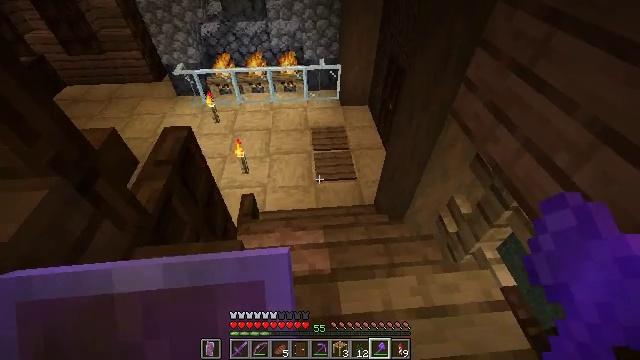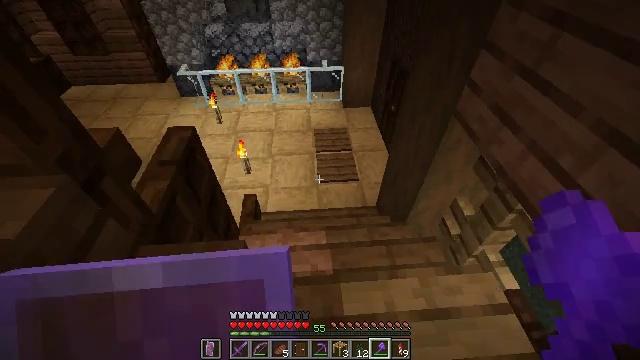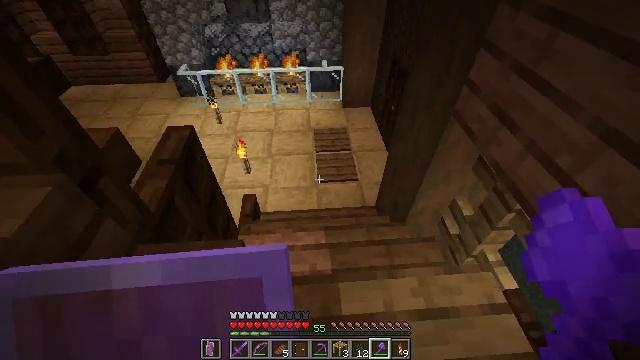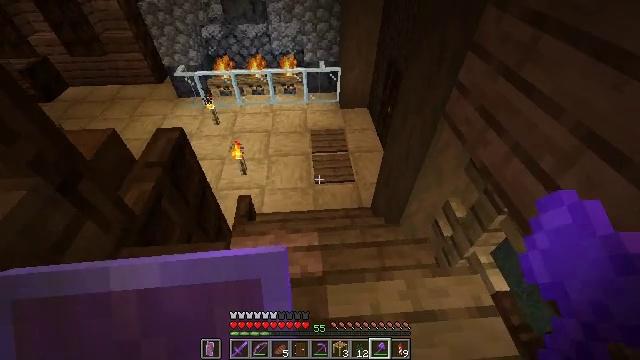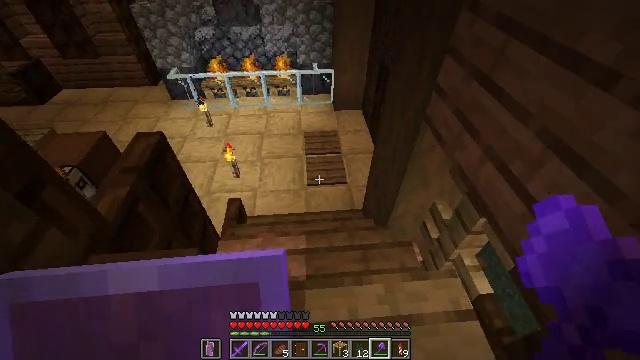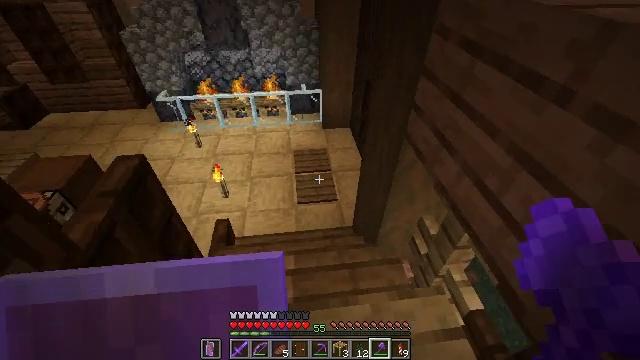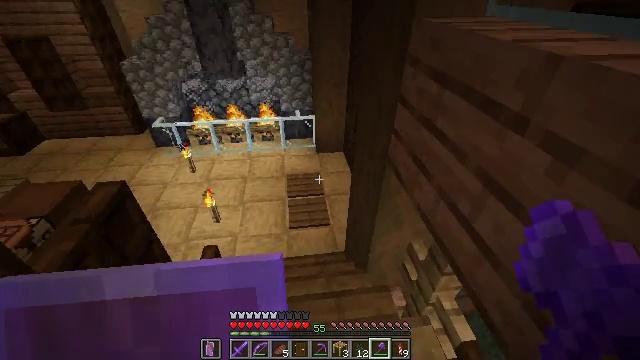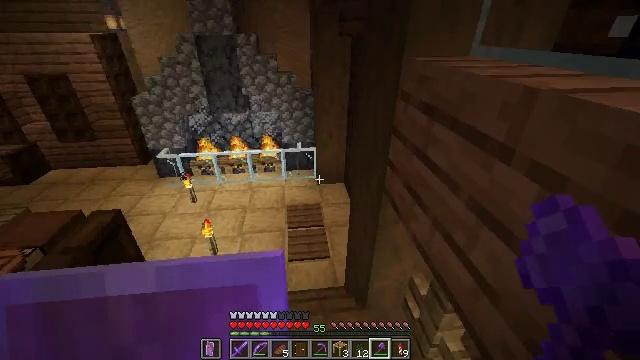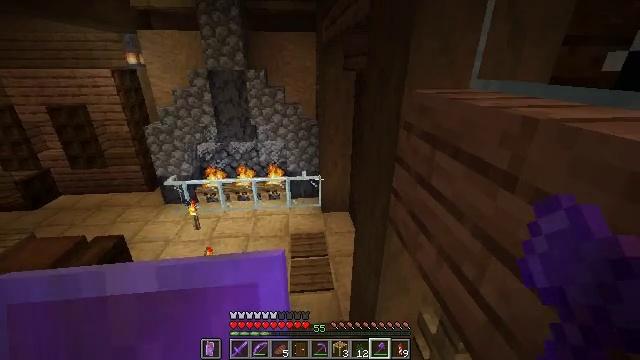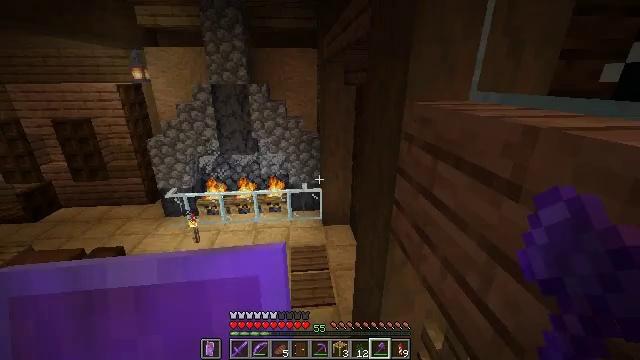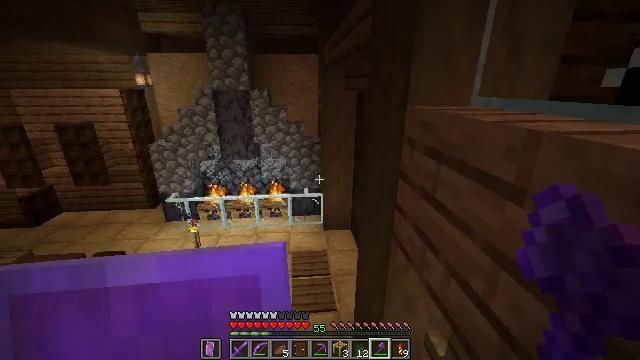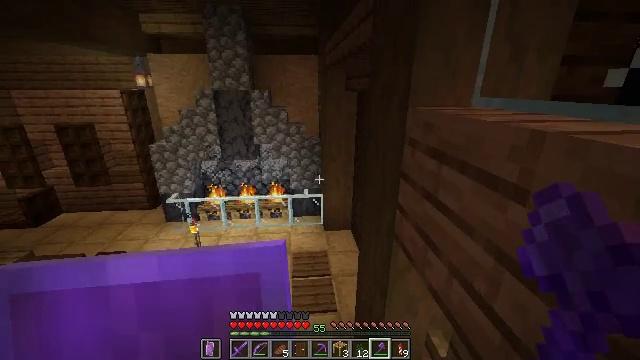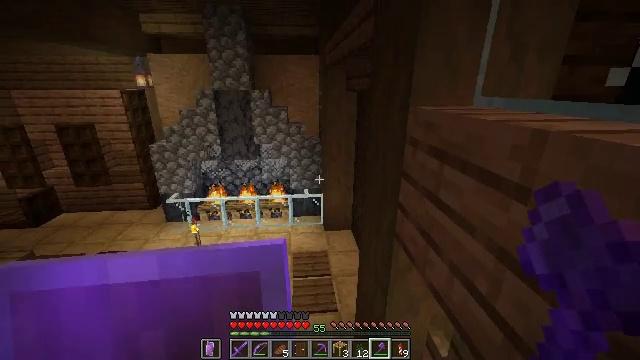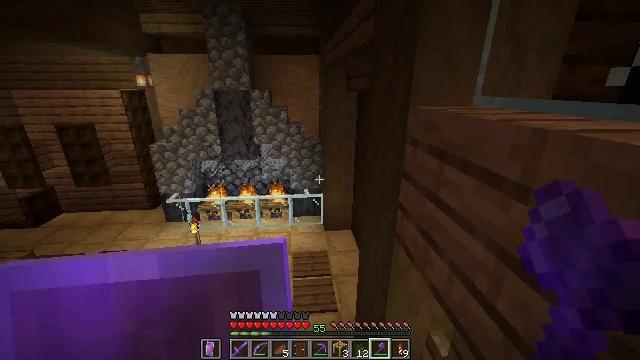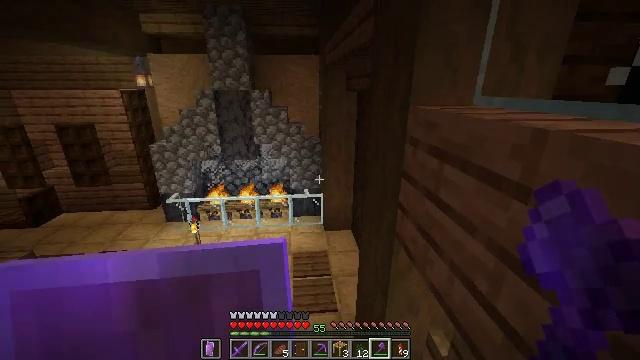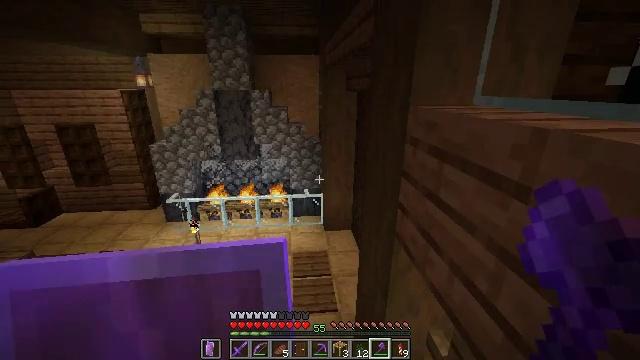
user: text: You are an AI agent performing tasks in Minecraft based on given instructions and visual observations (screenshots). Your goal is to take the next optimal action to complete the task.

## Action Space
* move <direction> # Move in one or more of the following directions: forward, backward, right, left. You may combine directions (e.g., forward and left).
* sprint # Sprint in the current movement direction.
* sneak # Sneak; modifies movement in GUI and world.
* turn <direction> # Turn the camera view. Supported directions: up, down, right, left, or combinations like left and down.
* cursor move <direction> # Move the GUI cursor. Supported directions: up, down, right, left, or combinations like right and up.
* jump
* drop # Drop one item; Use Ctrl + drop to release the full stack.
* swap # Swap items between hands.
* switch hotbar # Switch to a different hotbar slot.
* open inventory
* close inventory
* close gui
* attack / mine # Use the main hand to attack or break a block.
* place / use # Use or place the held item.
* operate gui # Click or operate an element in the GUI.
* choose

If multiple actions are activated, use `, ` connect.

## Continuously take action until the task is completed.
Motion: motion action
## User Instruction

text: Mine the brown shulker box.
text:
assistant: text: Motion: move back
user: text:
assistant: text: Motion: move back and move right
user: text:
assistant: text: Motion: move back and move right
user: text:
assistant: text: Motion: move back and move right
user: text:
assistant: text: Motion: move back and move right, turn right and up
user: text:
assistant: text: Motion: move back, turn up
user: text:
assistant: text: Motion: move back, turn up
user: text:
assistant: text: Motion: move back, turn left and up
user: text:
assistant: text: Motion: move back, turn up
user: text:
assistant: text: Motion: move back, turn up
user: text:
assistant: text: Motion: no_op
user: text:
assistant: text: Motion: no_op
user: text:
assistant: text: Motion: no_op
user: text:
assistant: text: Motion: no_op
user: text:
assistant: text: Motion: no_op
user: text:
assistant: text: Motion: no_op
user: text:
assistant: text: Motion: no_op
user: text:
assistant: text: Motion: turn left and up
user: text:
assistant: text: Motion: turn left and up
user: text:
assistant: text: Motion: turn left and up
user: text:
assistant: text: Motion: turn up
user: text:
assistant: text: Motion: turn up
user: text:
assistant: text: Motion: no_op
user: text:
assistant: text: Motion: no_op
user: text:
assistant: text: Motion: no_op
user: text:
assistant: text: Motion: no_op
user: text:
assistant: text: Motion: no_op
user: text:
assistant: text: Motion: no_op
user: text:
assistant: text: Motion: no_op
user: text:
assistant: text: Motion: move left